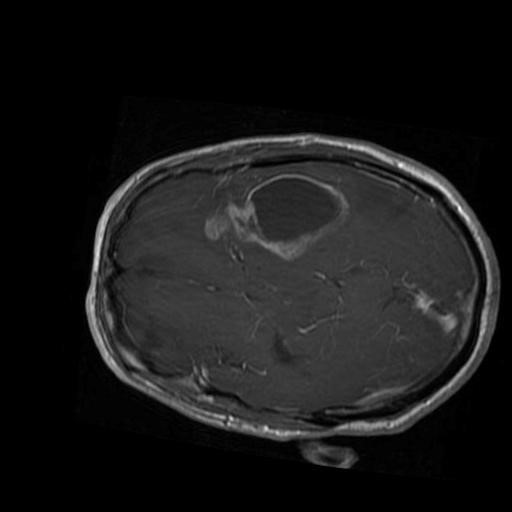
Label: brain_glioma